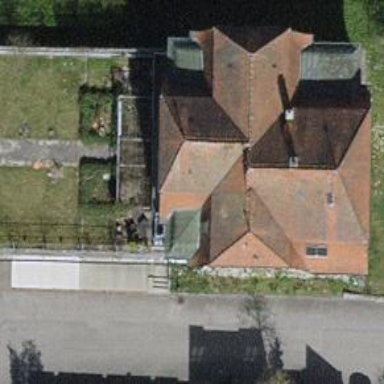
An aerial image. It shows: Building with tile roof.